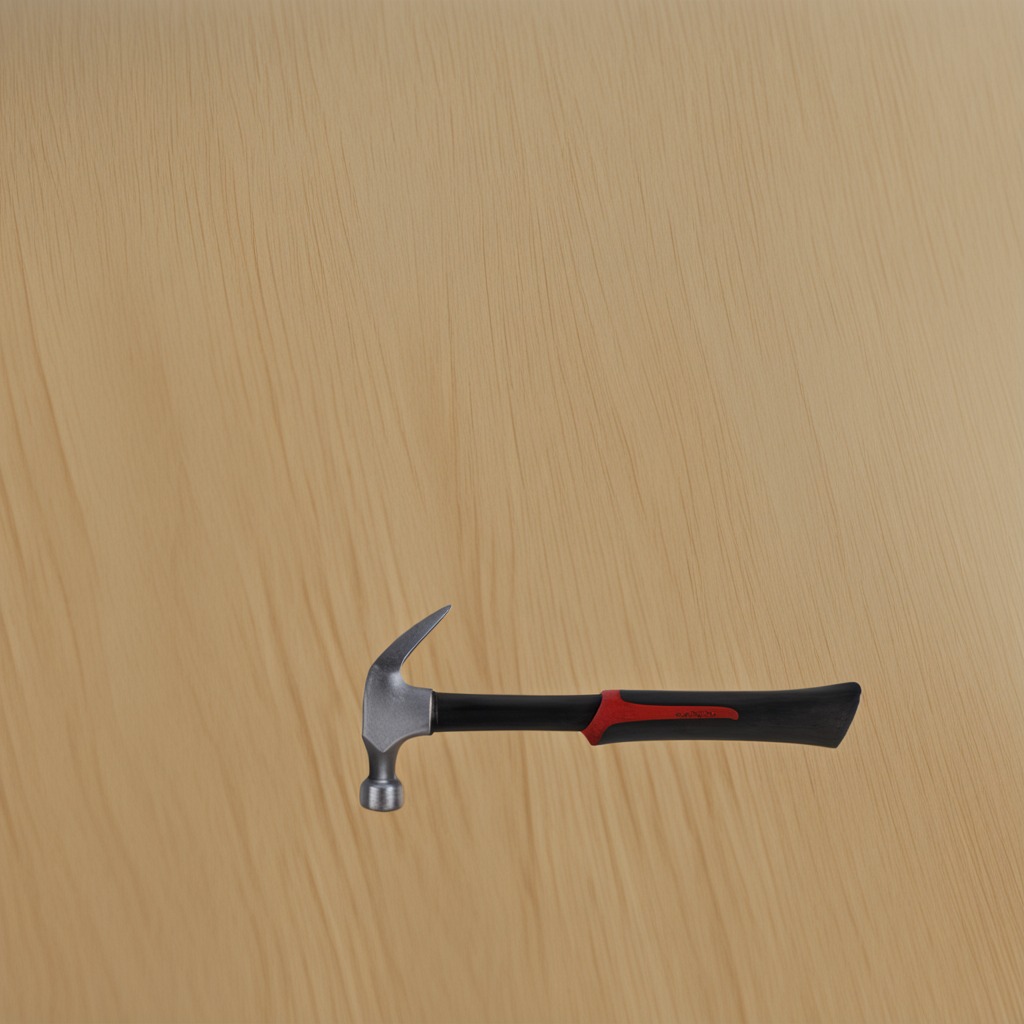
A hammer is lying on a plywood surface in a paint workshop lit by afternoon window light.